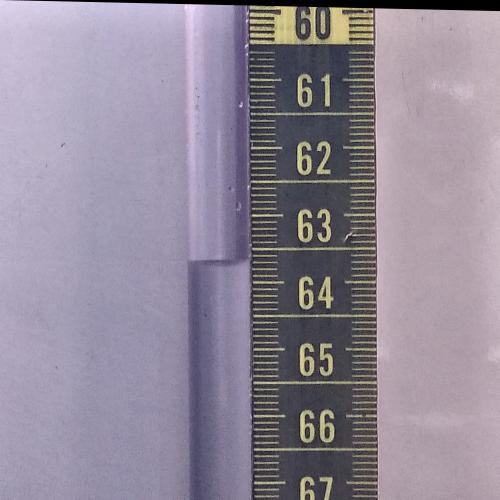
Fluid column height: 63.7 cm